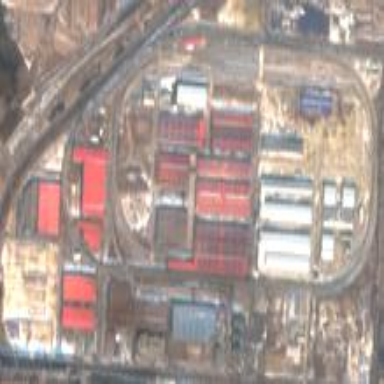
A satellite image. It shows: Industrial area.